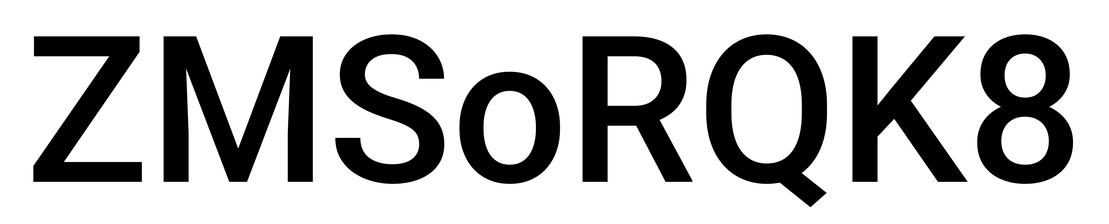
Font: Roboto_Medium